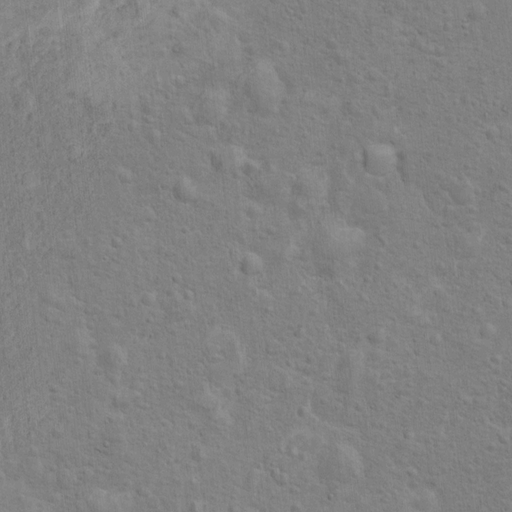
Classes present: Background